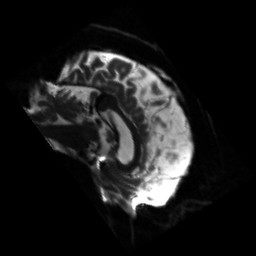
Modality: sbref
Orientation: sagittal
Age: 69
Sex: male
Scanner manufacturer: siemens
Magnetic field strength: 3 T
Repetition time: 3.23 s
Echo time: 0.0892 s